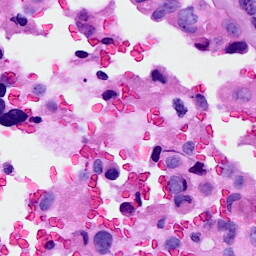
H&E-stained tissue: Breast